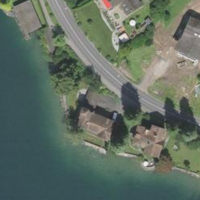
EUNIS habitat code: 14
Species observed at this site:
Cygnus olor